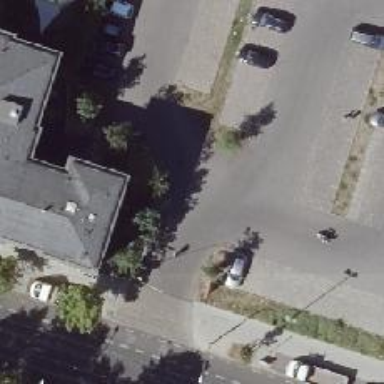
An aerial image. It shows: Road serving as parking aisle.